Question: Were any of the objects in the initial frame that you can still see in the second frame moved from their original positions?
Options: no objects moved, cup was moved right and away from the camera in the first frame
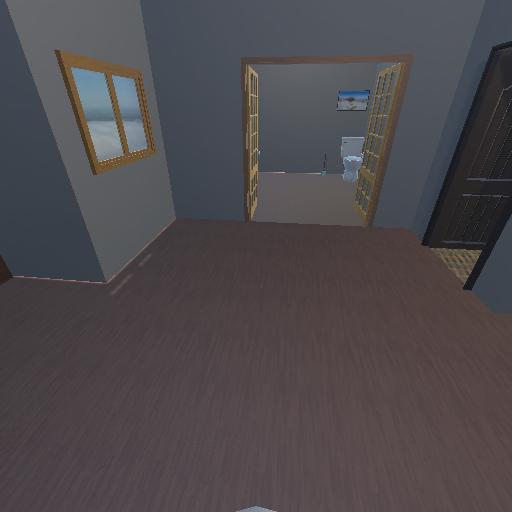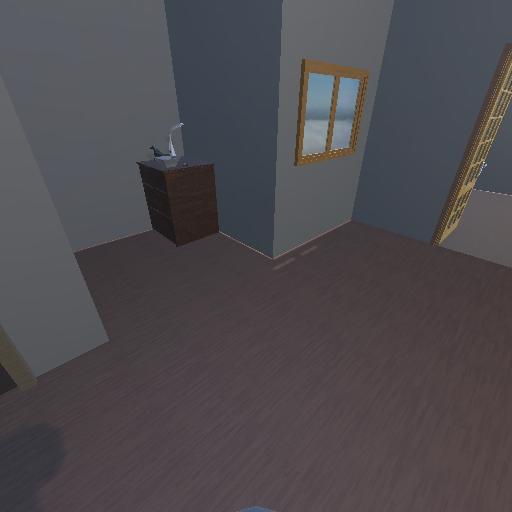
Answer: no objects moved